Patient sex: M
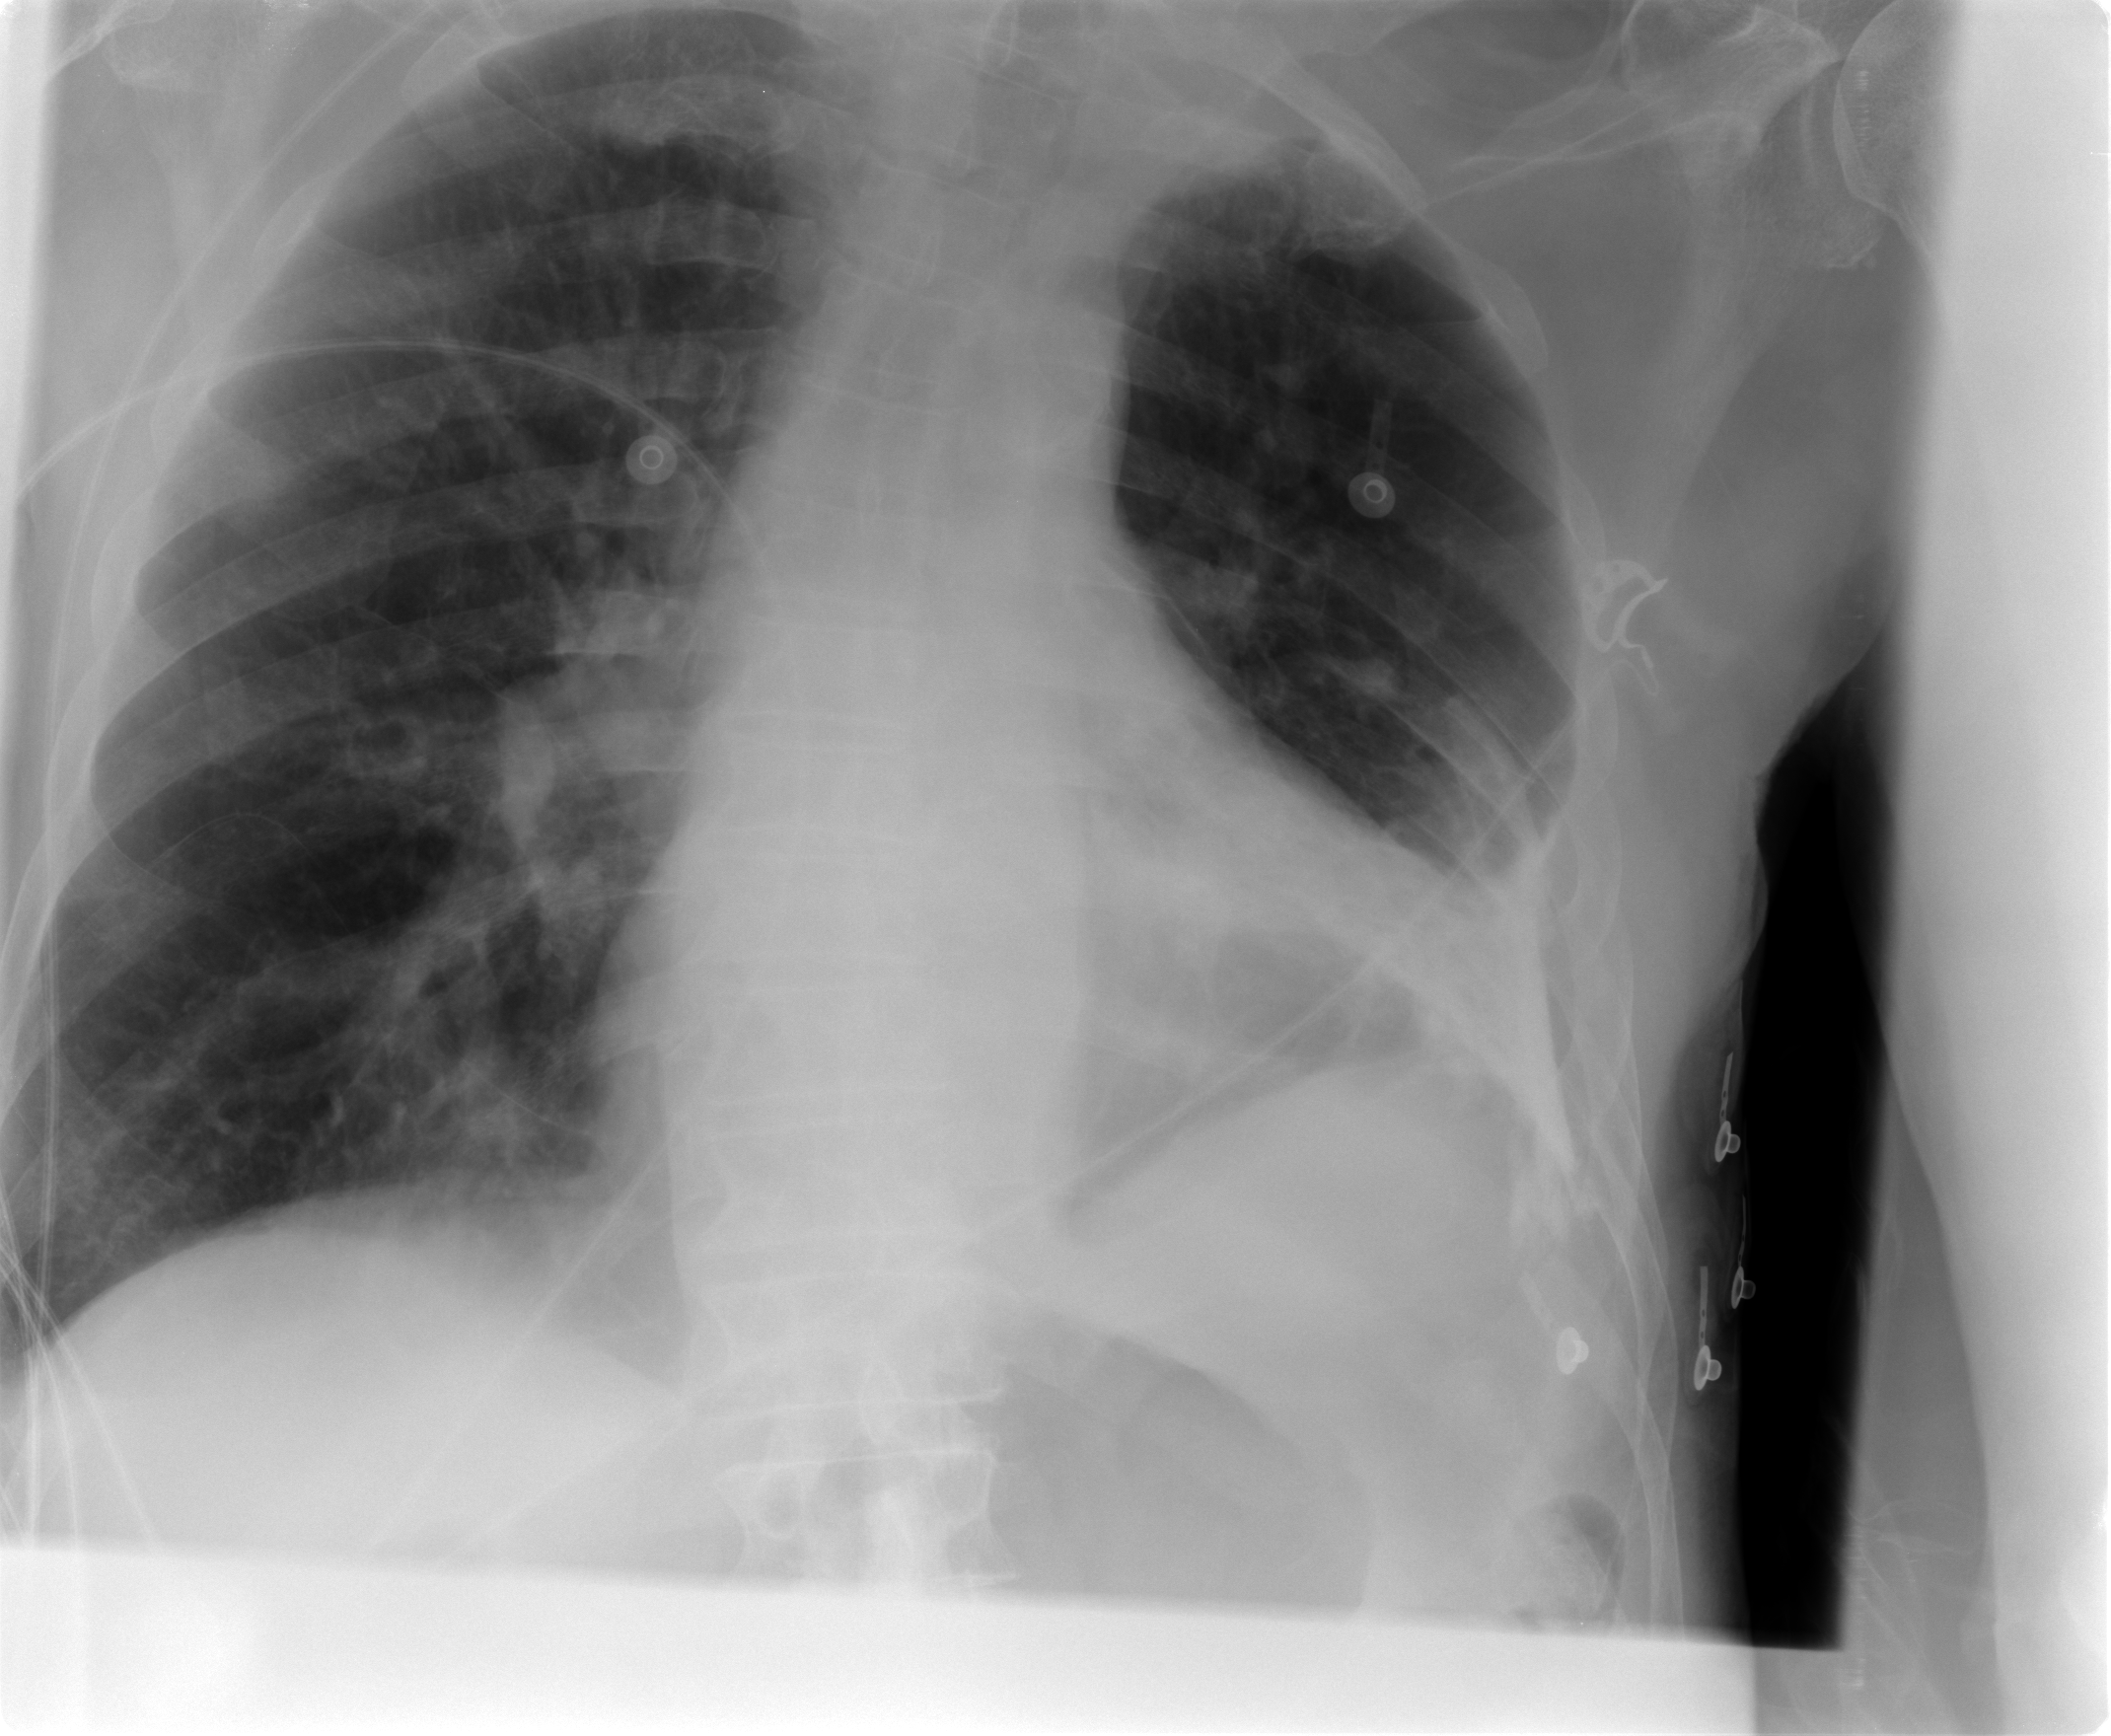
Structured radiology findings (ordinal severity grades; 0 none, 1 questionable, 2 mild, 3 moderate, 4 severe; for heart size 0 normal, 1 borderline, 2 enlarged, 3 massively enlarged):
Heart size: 2
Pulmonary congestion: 2
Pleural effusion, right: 0
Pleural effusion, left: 0
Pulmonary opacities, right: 0
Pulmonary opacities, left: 0
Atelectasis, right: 0
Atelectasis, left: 2